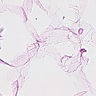
Metastatic tissue present: no